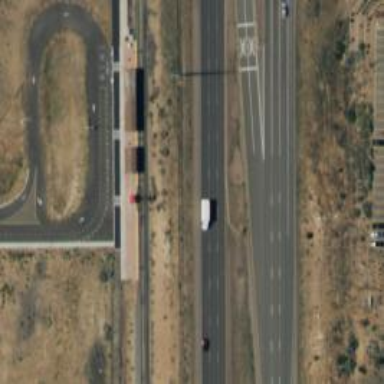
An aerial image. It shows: Primary link highway.